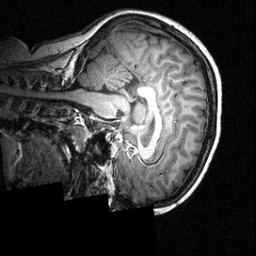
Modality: T1w
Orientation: sagittal
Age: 12
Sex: female
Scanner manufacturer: siemens
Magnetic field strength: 3.951 T
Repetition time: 1.5 s
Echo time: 0.00335 s